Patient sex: M
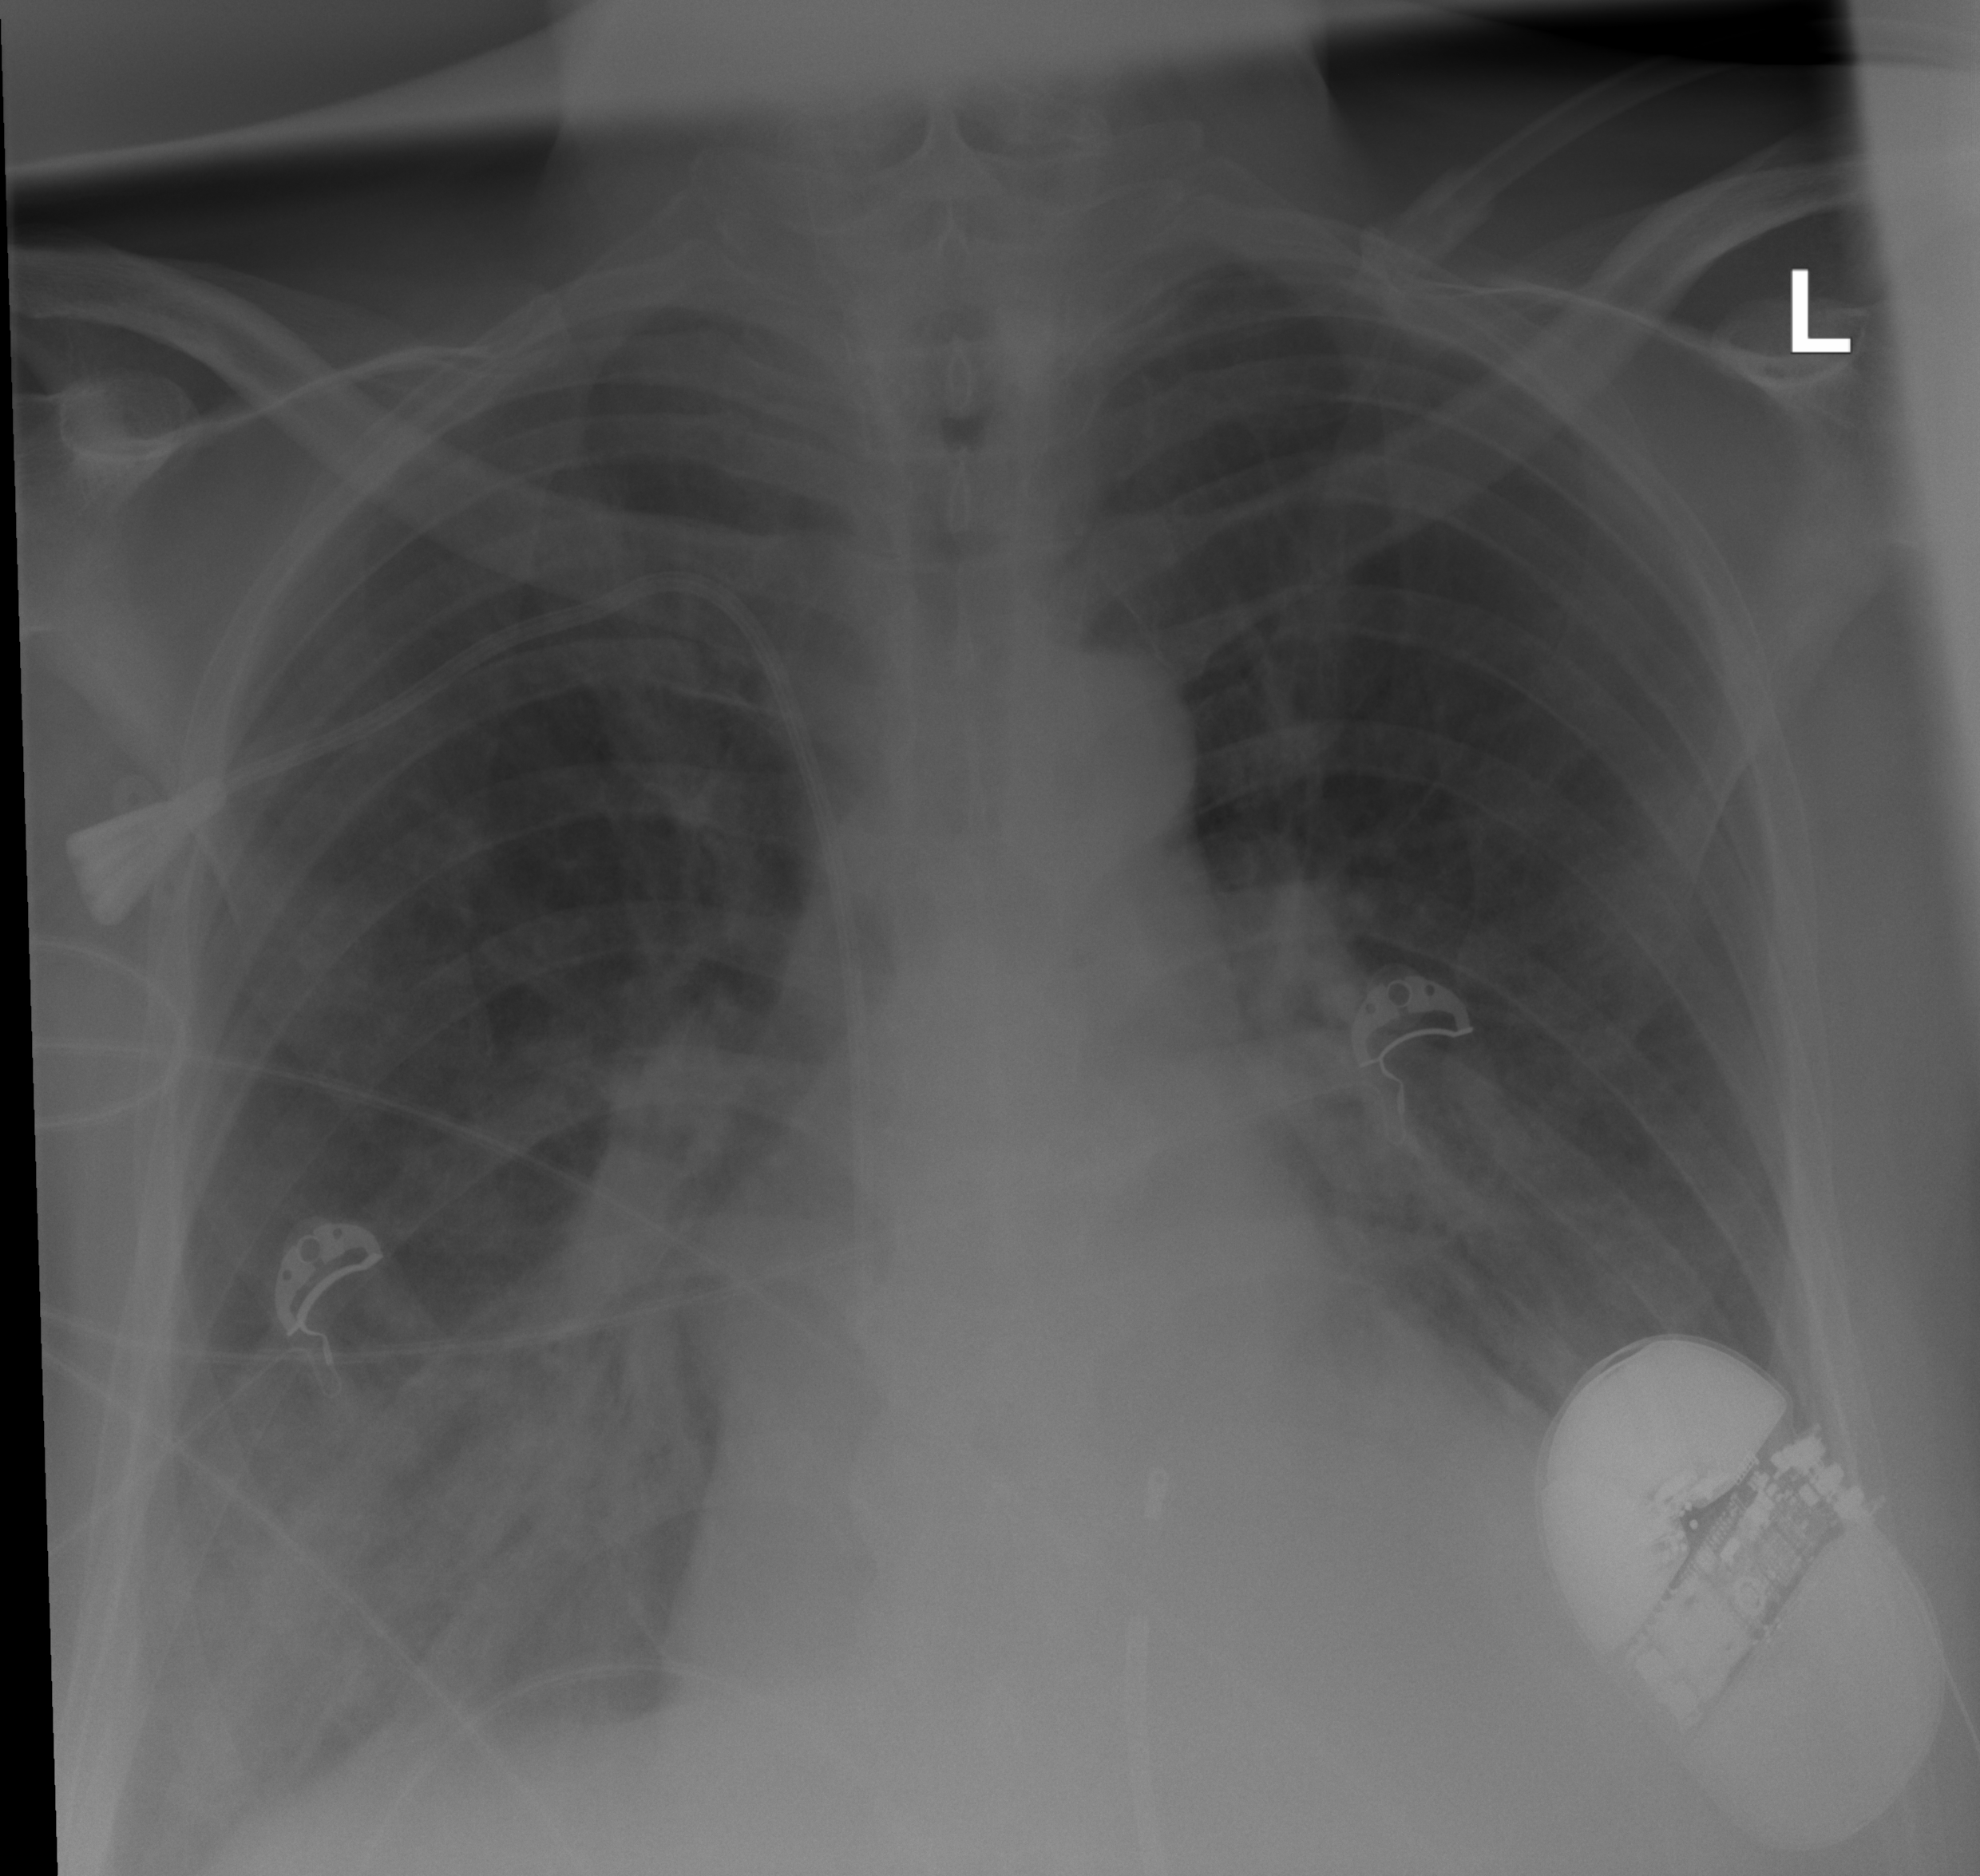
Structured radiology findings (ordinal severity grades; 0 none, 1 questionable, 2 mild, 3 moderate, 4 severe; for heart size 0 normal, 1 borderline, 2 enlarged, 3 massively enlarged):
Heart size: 2
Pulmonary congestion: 0
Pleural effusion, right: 1
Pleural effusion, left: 0
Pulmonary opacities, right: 3
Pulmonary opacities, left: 0
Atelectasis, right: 2
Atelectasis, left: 2